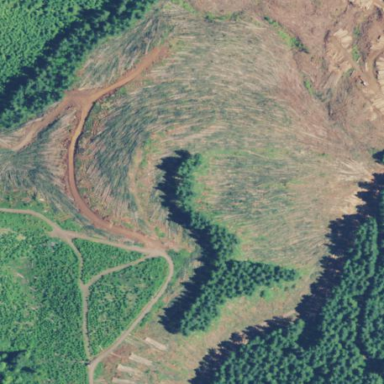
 likely man-made clearing in the landscape."